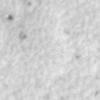
Label: no_change